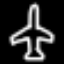
Label: airplane